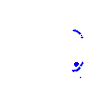
Particle: kaon